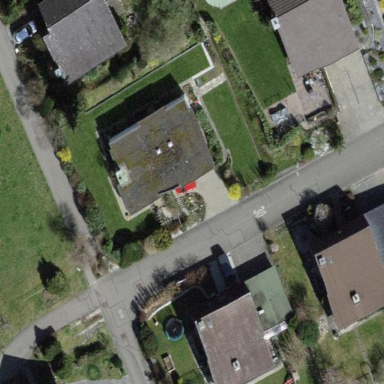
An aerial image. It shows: Residential building.